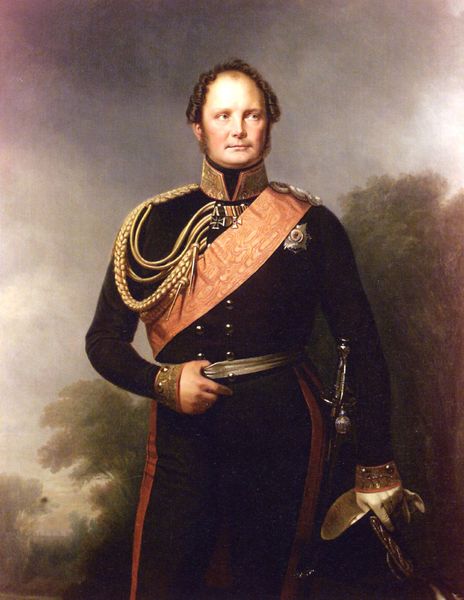
Titel: Friedrich Wilhelm IV., Kopie des Ganzfigurenporträts von Franz Krüger 1844
Künstler: Albert Friedrich Kornek
Institution: Koblenz, Schloss Stolzenfels
Schlagwörter: baum, gemälde, körper, mann, mund, nase, gürtel, schleife, bart, mütze, gesicht, kragen, mensch, portrait, porträt, haare, brosche, england, deutschland, schärpe, spanien, kaiser, lanze, streng, deutsch, kordel, stern, schwert, uniform, soldat, orden, fürst, dolch, krieger, general, adelig, adliger, selbstbewusst, preußen, ingres, auszeichnung, 1750, schwerpe